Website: macys
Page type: delivery-shipping
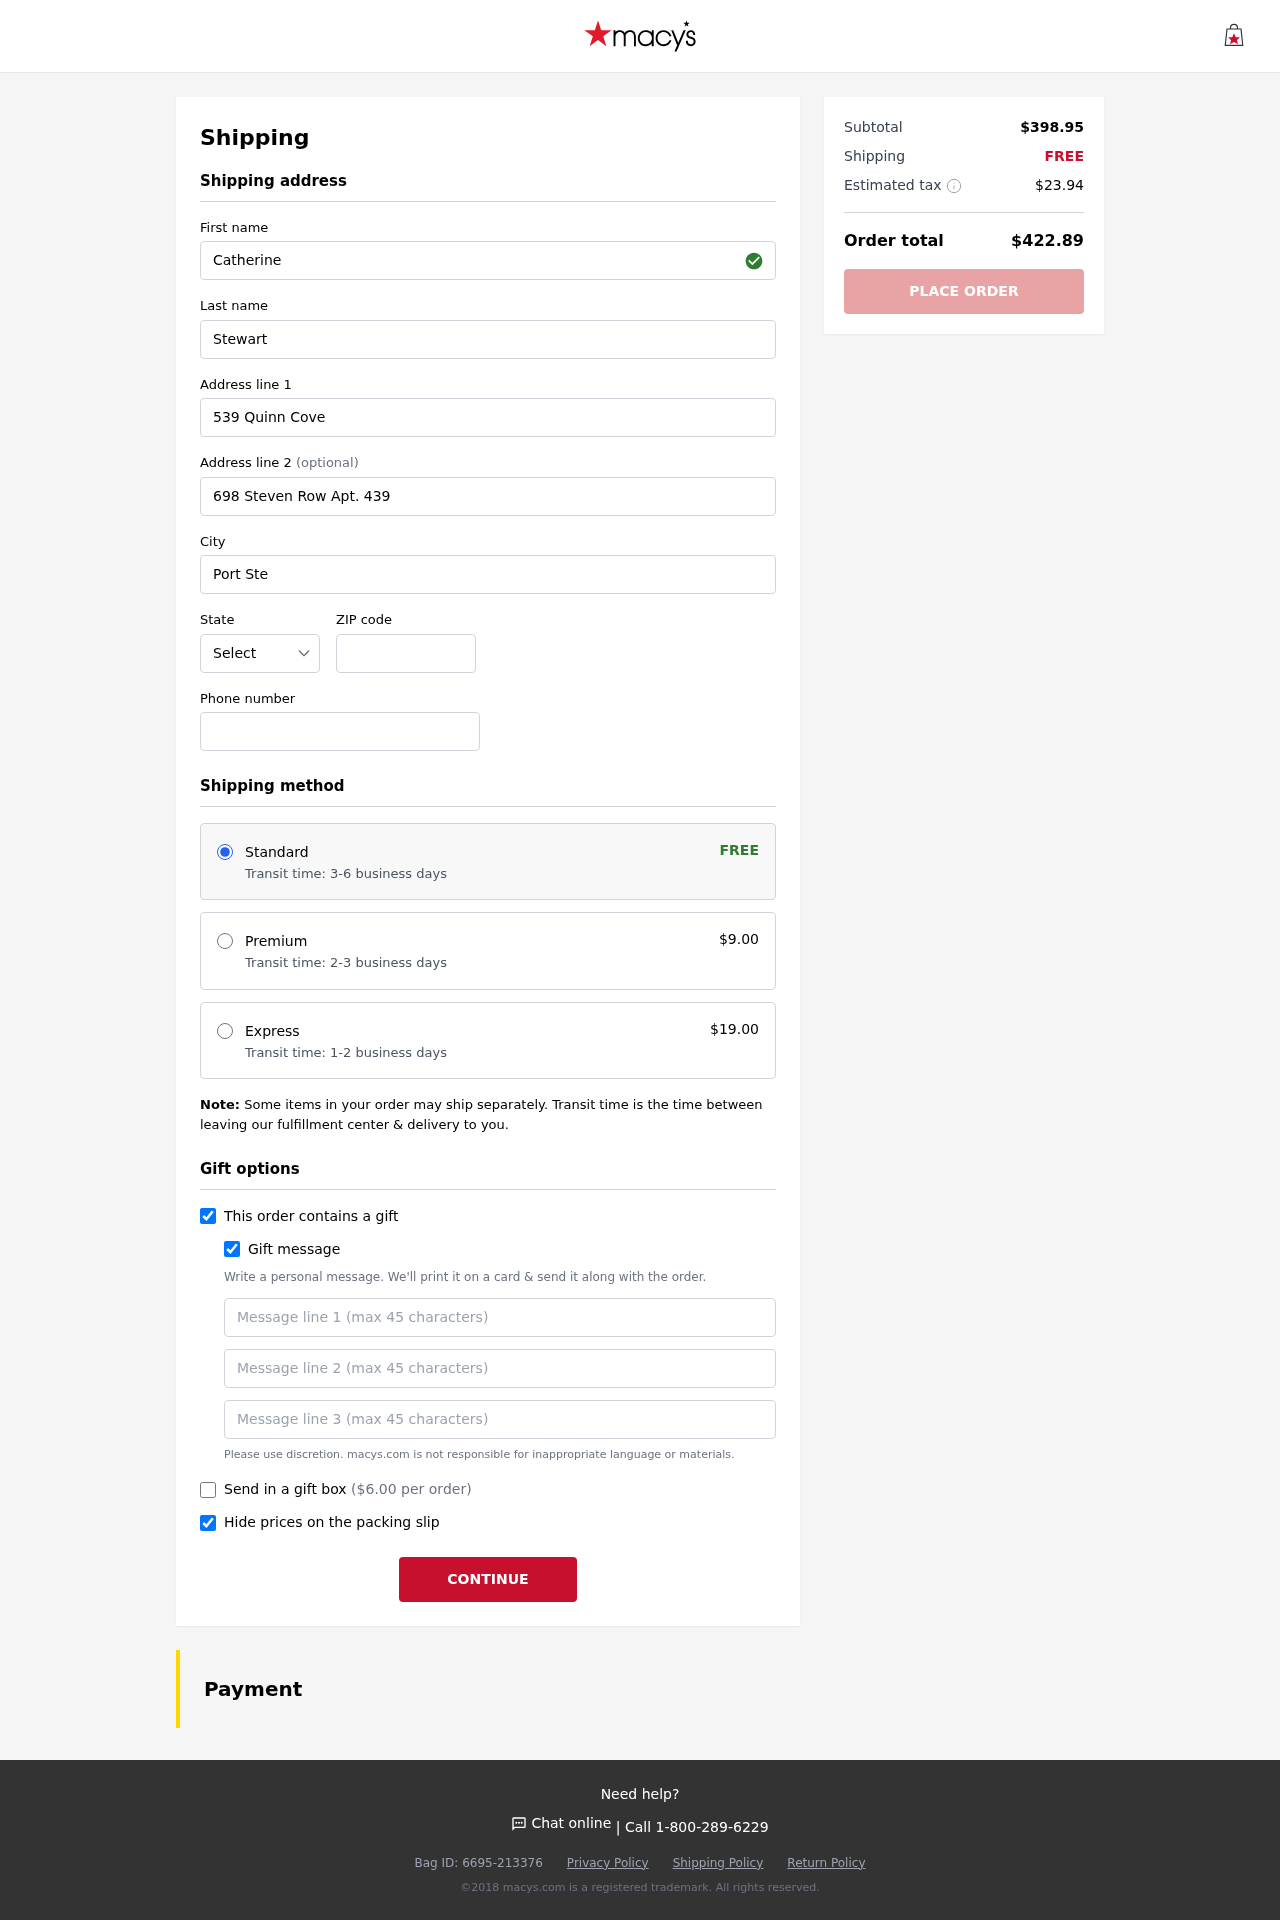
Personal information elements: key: PII_STATE_ABBR
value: NM
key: PII_FIRSTNAME
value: Catherine
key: PII_LASTNAME
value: Stewart
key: PII_STREET
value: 539 Quinn Cove
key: PII_STREET2
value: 698 Steven Row Apt. 439
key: PII_CITY
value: Port Stephanie
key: PII_POSTCODE
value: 62476
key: PII_PHONE
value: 8539921828
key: PII_GIFT_MESSAGE
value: Hey Jacob, I saw this cozy quilt set and thought it would bring some warmth and style to your space! I know how you love to make your home feel inviting. Enjoy snuggling up with it!  Catherine
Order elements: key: ORDER_SHIPPING_STANDARD
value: Transit time: 3-6 business days
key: ORDER_SHIPPING_COST
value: FREE
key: ORDER_SHIPPING_PREMIUM
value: Transit time: 2-3 business days
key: ORDER_SHIPPING_PREMIUM_PRICE
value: $9.00
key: ORDER_SHIPPING_EXPRESS
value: Transit time: 1-2 business days
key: ORDER_SHIPPING_EXPRESS_PRICE
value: $19.00
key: ORDER_GIFT_BOX_PRICE
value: ($6.00 per order)
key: ORDER_SUBTOTAL
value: $398.95
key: ORDER_SHIPPING_COST2
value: FREE
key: ORDER_TAX
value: $23.94
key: ORDER_TOTAL
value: $422.89